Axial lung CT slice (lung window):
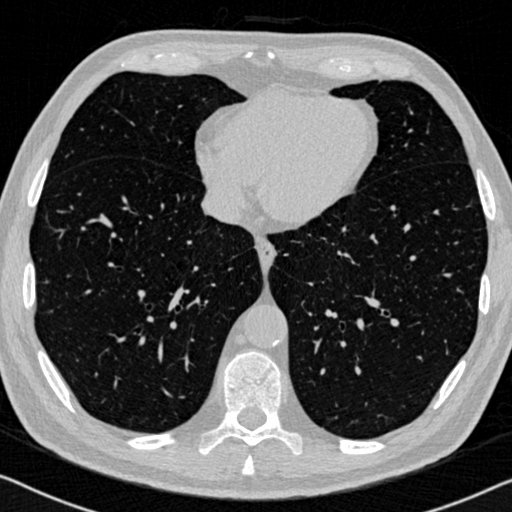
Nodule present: no